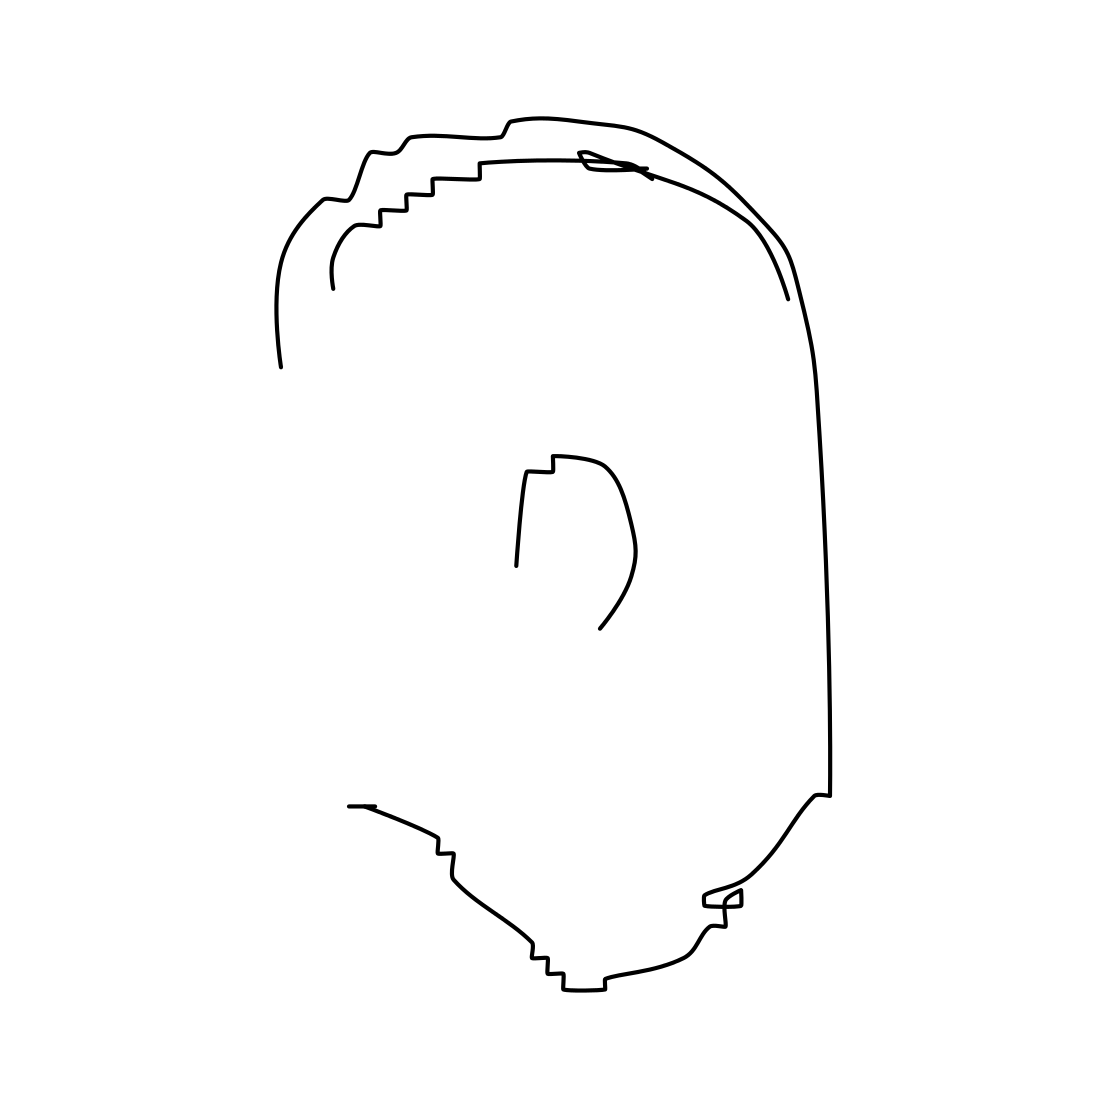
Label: ear